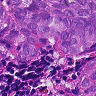
Metastatic tissue present: yes